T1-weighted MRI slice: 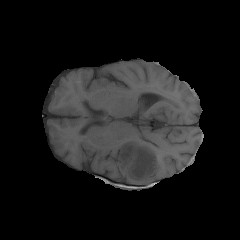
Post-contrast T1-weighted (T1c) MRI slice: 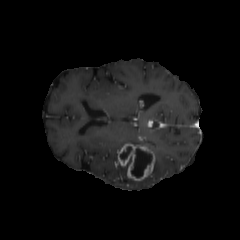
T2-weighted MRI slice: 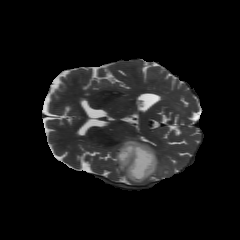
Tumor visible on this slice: yes